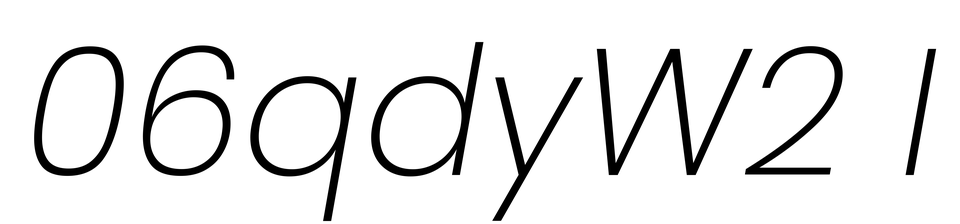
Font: Poppins-ExtraLightItalic